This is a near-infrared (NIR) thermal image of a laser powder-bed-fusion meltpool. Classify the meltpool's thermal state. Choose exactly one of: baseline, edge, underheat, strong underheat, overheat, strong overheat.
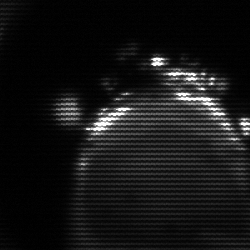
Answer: edge